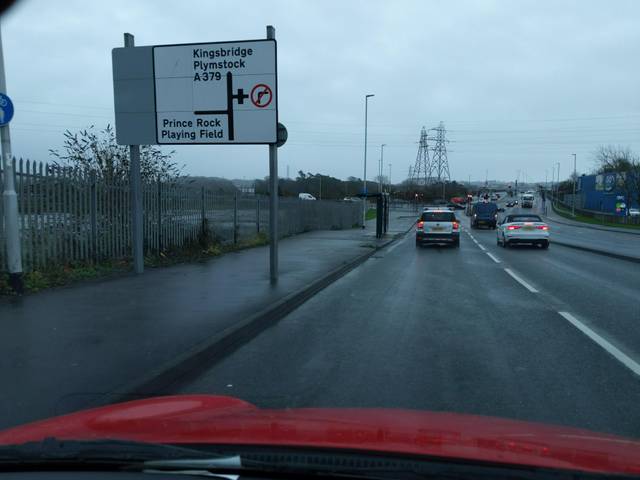
Region: United Kingdom
Coordinates: 50.371, -4.113